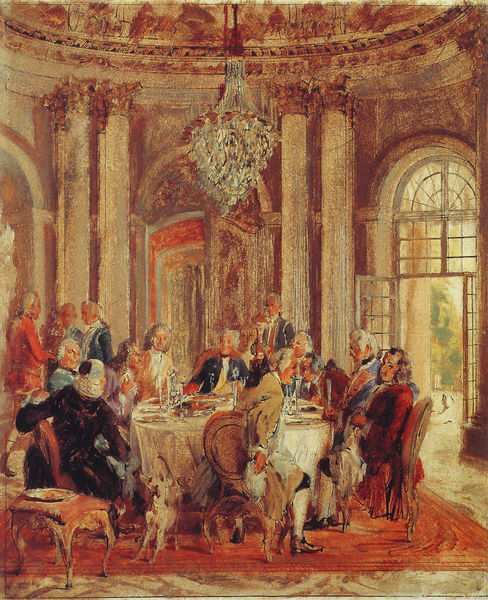
Titel: König Friedrichs II. Tafelrunde in Sanssouci
Künstler: Adolph Menzel
Institution: Berlin, Staatliche Museen, Nationalgalerie
Schlagwörter: mann, menschen, fenster, frau, männer, orange, raum, stuhl, stühle, säulen, tisch, tür, weiss, gebäude, hund, hunde, rot, schloss, gesellschaft, malerei, teppich, gläser, barock, mensch, teller, innenraum, öl, figur, reich, sessel, adel, decke, person, rund, garten, adelige, perücke, terrasse, parkett, hocker, saal, schemel, kuppel, könig, essen, salon, kronleuchter, leuchter, lüster, leinwand, mahl, tischgesellschaft, doppelsäulen, tempel, pavillon, fresko, perücken, fritz, preußen, minister, lakaien, ballsaal, gemeinschaft, gartensaal, gartentür, friedrich ii, malweise, sanssoucci, herrnrunde